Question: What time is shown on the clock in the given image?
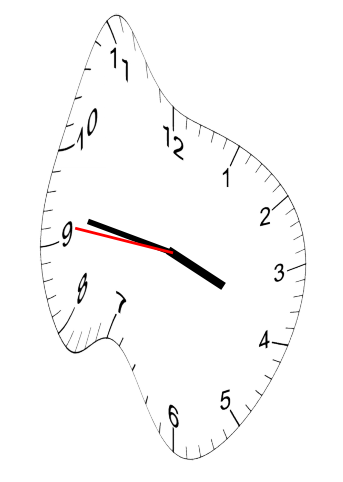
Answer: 03:46:46